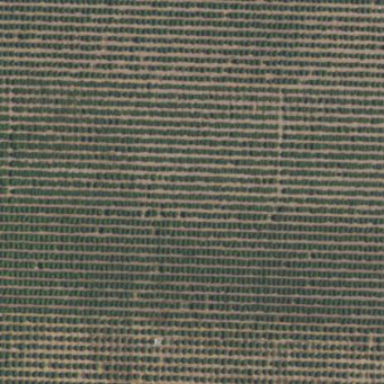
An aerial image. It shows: Orange orchard with rows of orange trees.